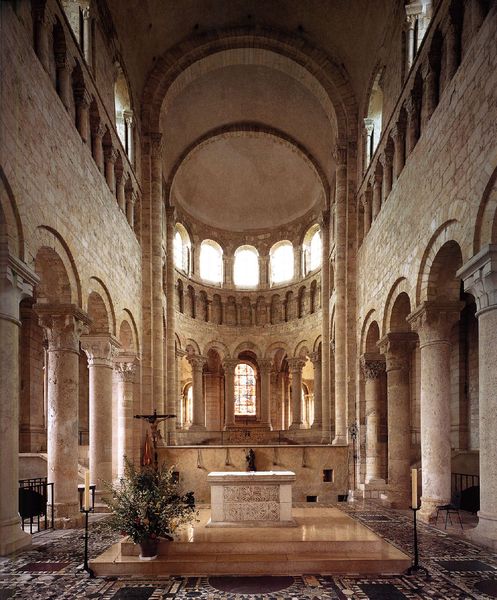
Titel: St-Benoit-sur-Loire (Fleury)
Standort: (F Loiretal) (EU - F - Loiretal)
Schlagwörter: blume, fenster, licht, marmor, pfeiler, stuhl, säule, säulen, architektur, steine, innenraum, gitter, kirche, boden, decke, innen, pflanze, bogen, fußboden, mauer, kuppel, treppe, arches, architecture, church, columns, religious, interior, room, windows, kerze, kerzen, leuchter, stufen, foto, bögen, wände, fugen, gewölbe, kreuz, mauerwerk, mosaik, altar, jesus, stone, apsis, romanik, building, chor, romanisch, temple, brick, religion, christian, mosaic, photograph, bogem, presbyterium, kruzific, inside, stained glass, indoors, worship, colums, presbterium, stoneblocks